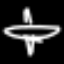
Label: airplane